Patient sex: M
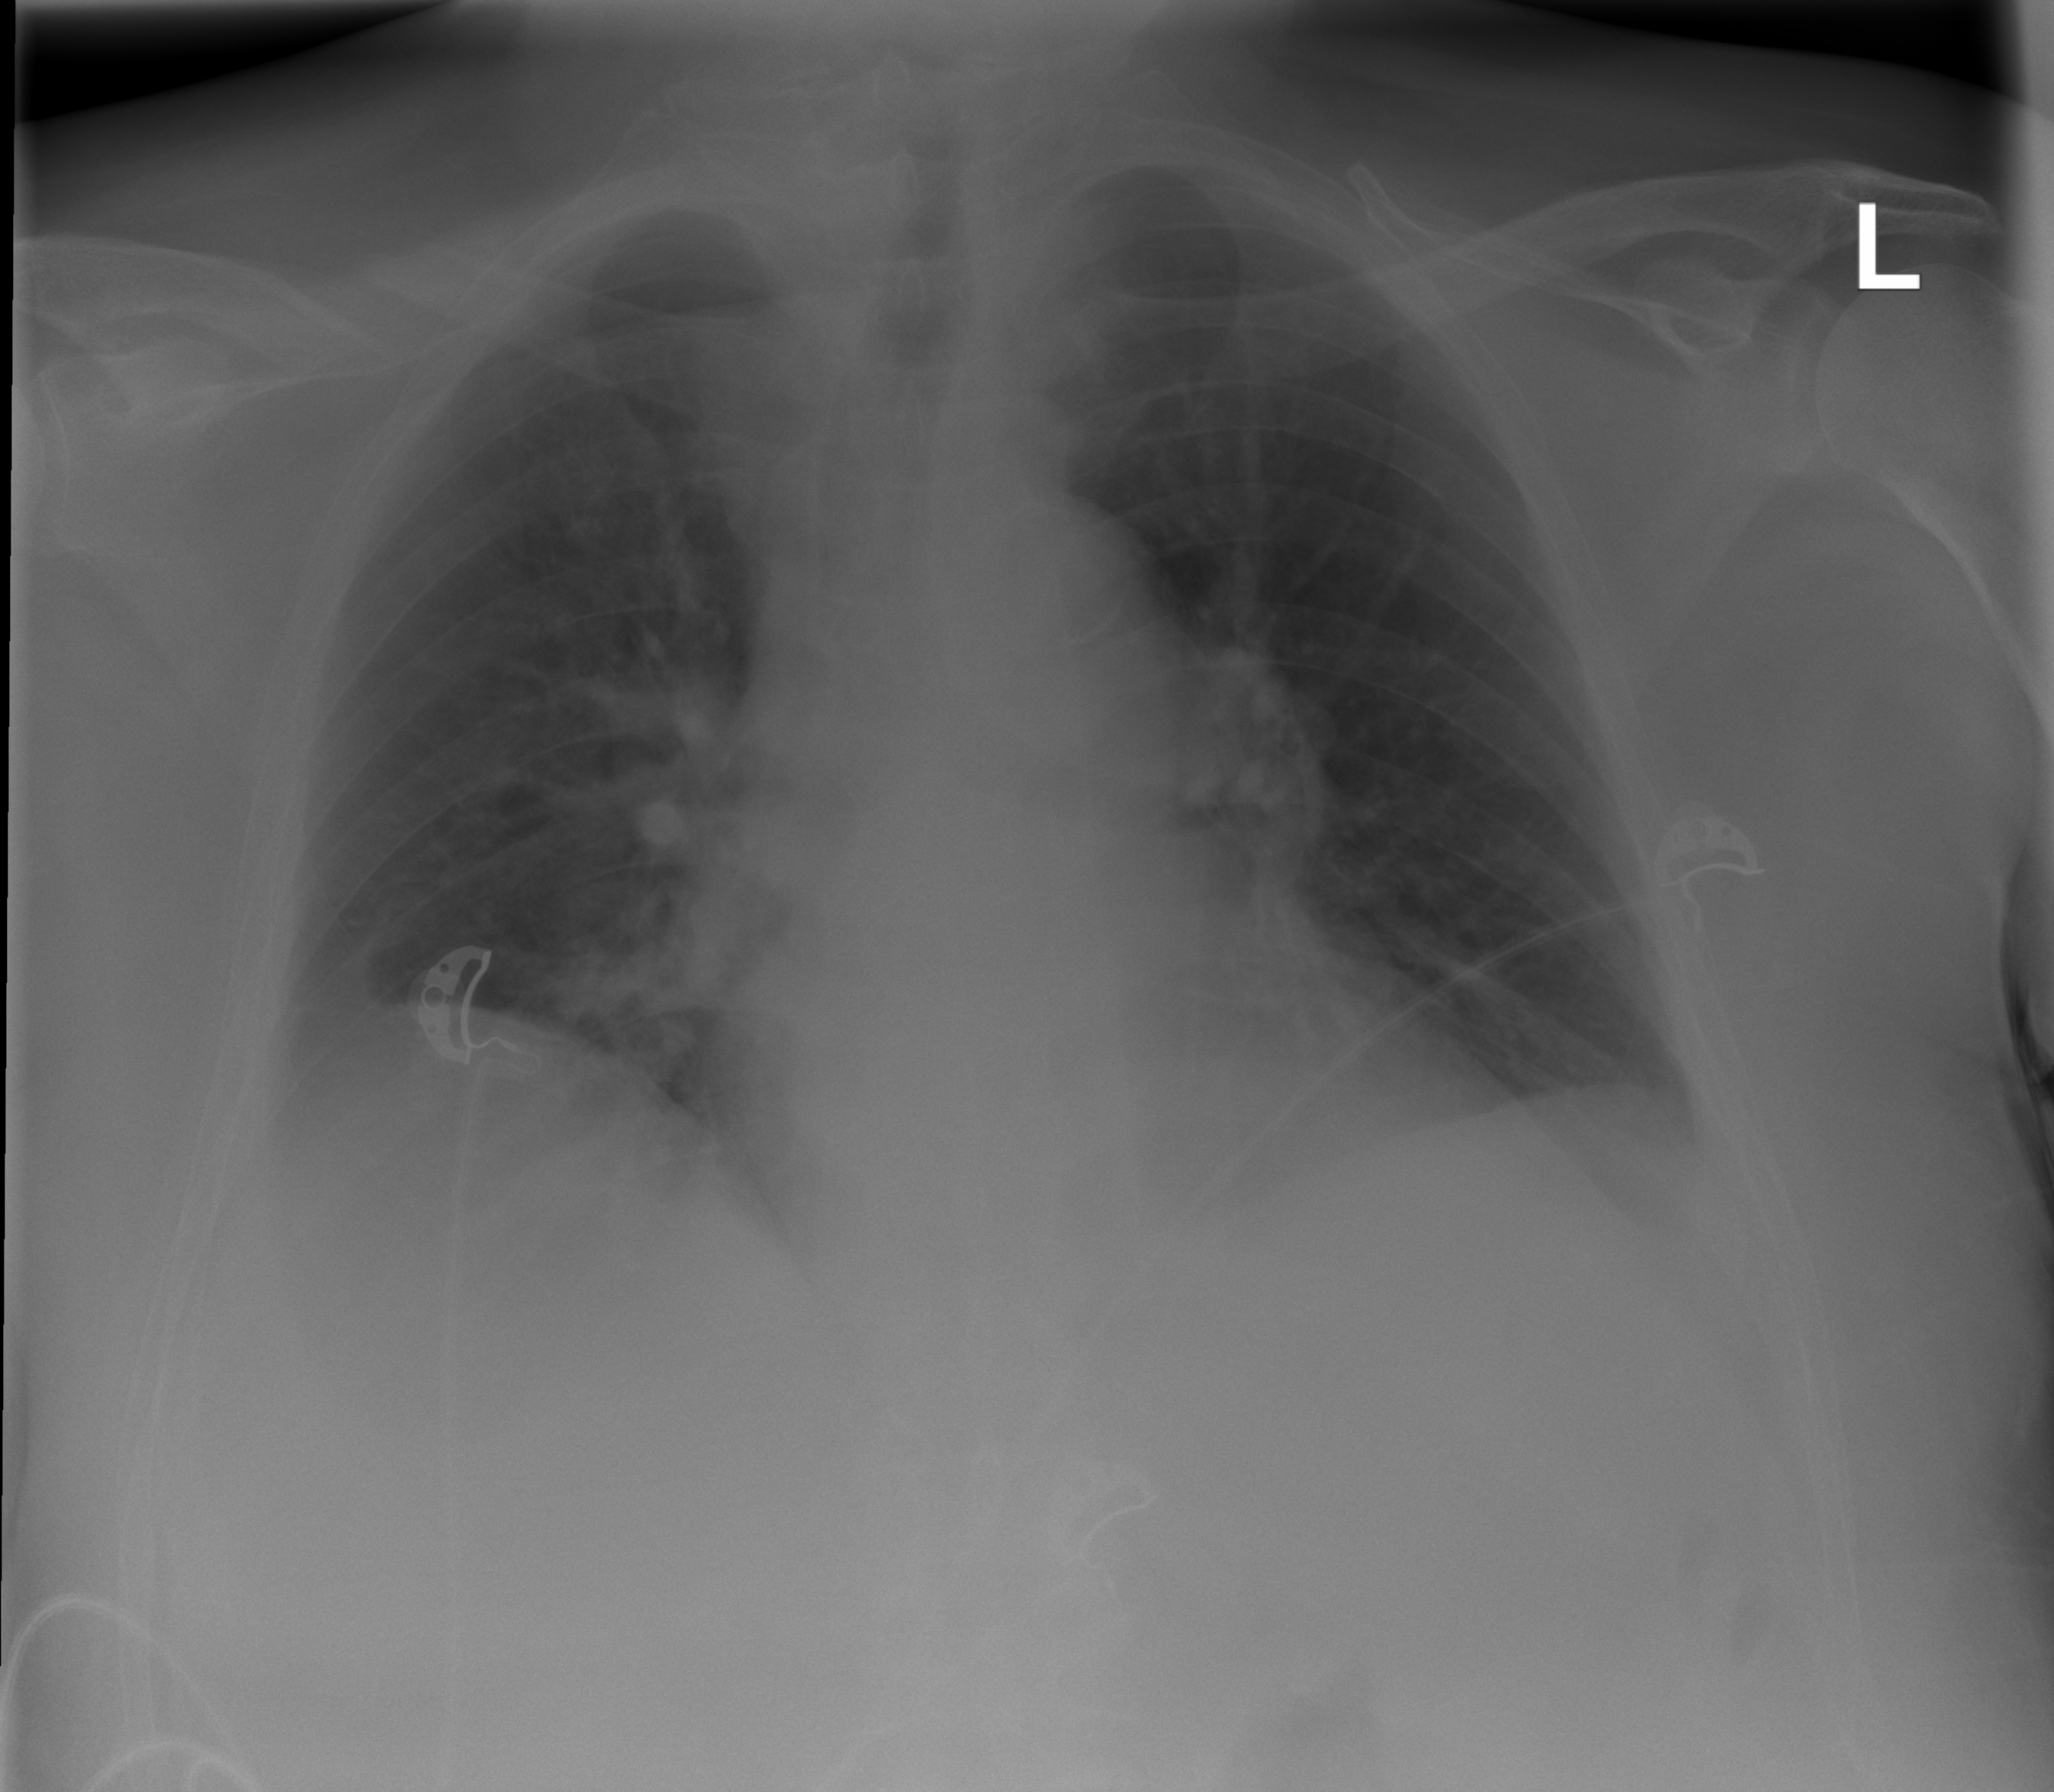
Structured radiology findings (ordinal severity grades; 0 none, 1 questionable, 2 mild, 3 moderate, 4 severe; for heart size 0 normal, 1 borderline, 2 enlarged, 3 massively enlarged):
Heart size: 0
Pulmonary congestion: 0
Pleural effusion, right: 0
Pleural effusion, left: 0
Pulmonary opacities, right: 1
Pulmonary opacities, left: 0
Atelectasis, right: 0
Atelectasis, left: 0